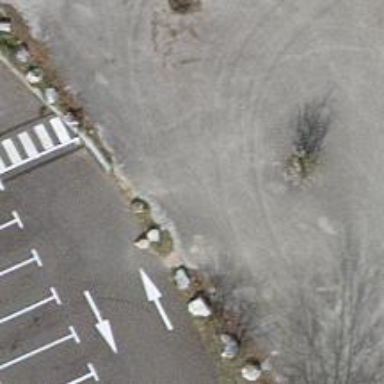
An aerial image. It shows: Unpaved footway.